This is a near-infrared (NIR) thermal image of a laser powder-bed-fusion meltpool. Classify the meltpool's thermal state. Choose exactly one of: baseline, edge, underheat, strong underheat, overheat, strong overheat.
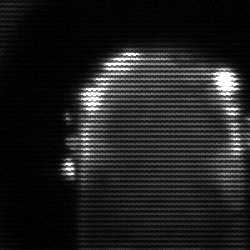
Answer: baseline